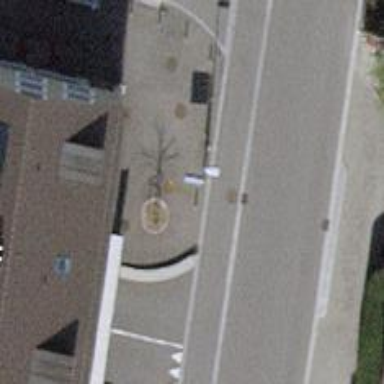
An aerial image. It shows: Bollard.